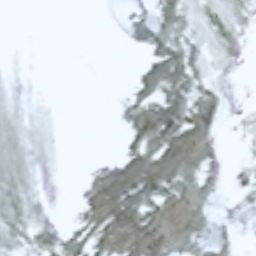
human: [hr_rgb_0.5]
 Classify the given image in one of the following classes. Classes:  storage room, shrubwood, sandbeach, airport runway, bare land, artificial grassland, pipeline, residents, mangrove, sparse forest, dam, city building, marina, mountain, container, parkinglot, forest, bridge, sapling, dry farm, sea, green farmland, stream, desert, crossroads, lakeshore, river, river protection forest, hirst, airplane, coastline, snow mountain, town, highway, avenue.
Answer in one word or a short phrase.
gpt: snow mountain